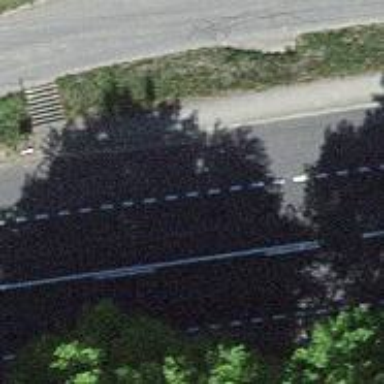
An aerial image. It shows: Bus stop with stop position for public transport.